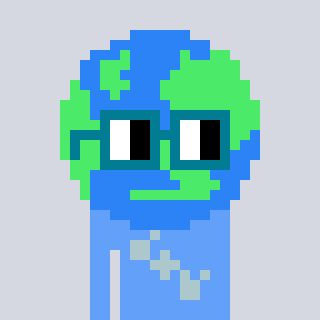
a pixel art character with square dark green glasses, a earth-shaped head and a blue-colored body on a cool background